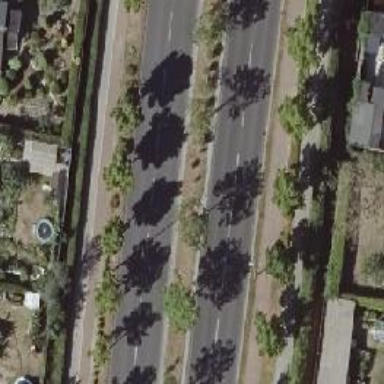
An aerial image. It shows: Beautiful avenue lined with deciduous broadleaved trees.